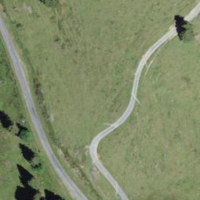
EUNIS habitat code: 23
Species observed at this site:
Arnica montana